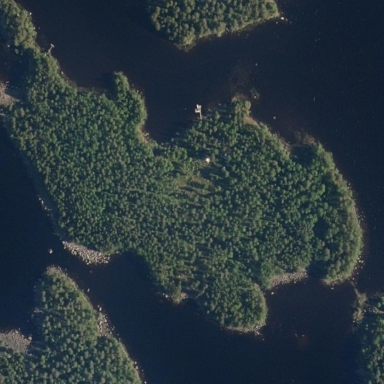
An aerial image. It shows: Islet.